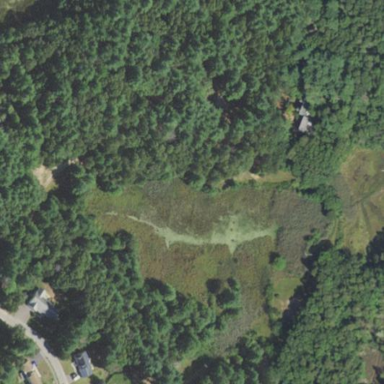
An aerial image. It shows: Wetland area characterized by wet meadow.